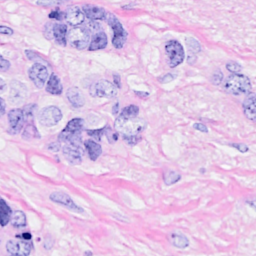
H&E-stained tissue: Breast